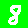
Digit: 8